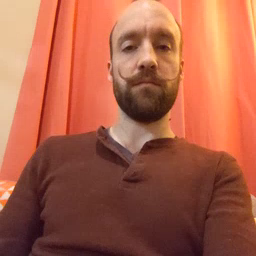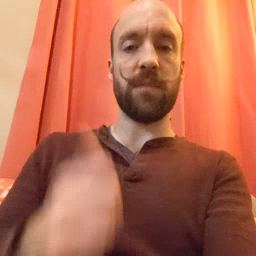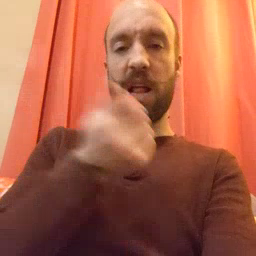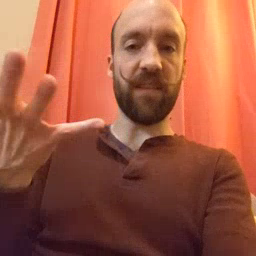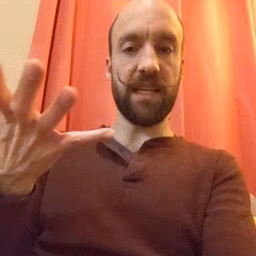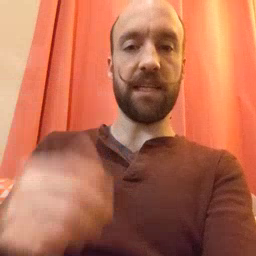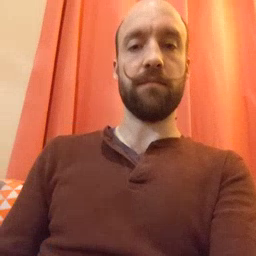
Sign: every